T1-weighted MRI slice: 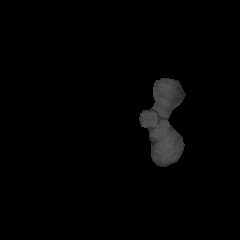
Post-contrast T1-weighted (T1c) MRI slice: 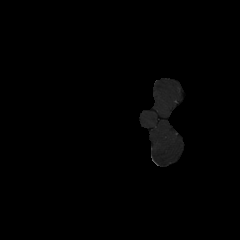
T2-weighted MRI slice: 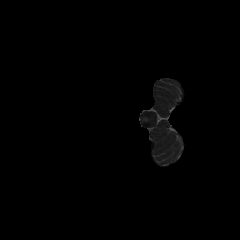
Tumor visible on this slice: no